Interaction volume radius: 5 \u00c5
Interaction volume height: 20 \u00c5
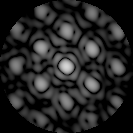
Disorder parameter: 0.3512